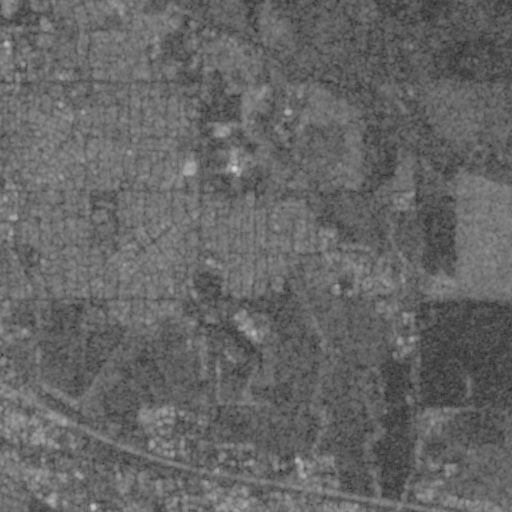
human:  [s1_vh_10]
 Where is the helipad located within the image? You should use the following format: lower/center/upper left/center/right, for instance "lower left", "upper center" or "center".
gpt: The helipad is located in the upper center of the image.
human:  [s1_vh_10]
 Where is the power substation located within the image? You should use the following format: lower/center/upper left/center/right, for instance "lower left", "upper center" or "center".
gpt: The power substation is located in the lower left of the image.
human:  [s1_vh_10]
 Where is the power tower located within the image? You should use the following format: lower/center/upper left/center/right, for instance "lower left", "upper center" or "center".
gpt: The power tower is located in the left of the image.
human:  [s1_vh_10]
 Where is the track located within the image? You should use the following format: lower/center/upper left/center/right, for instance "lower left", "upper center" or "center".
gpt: The track is located in the lower center of the image.
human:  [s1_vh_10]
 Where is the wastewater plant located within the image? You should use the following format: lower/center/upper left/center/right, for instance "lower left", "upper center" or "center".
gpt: The wastewater plant is located in the lower left of the image.
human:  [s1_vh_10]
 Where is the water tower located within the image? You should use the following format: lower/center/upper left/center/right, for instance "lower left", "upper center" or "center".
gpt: The water tower is located in the upper center of the image.
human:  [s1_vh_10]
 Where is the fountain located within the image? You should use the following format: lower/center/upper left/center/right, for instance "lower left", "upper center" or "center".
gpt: The fountain is located in the upper left of the image.
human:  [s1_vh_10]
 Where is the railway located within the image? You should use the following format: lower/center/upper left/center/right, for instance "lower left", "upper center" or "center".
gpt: The railway is located in the lower of the image.
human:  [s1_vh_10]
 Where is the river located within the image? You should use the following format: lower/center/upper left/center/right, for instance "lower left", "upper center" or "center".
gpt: The river is located in the lower left of the image.
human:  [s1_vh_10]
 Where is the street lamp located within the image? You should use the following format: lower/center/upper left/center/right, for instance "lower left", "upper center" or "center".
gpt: The street lamp is located in the upper left of the image.
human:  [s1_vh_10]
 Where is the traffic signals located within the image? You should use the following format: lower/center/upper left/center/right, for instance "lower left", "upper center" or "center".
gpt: The traffic signals is located in the lower center of the image.
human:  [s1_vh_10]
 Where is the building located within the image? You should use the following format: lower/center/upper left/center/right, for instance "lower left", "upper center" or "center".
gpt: There is no building in the image.

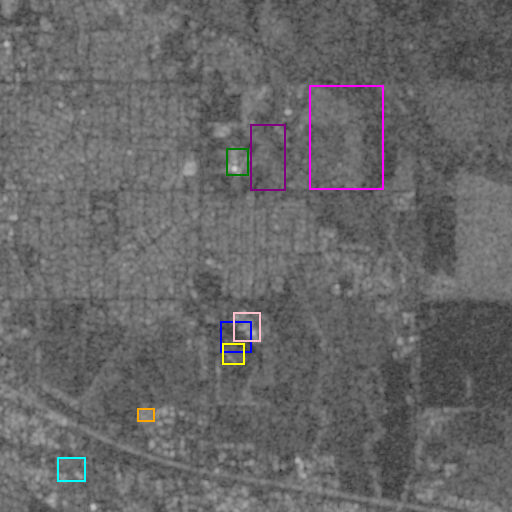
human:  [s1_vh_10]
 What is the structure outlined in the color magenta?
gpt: The structure outlined in magenta is a crop field.
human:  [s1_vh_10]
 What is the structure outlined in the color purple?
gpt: The structure outlined in purple is a park.
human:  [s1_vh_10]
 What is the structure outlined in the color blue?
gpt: The structure outlined in blue is a parking lot.
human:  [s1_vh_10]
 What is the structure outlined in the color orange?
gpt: The structure outlined in orange is a power substation.
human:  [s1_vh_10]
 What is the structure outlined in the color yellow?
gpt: The structure outlined in yellow is a track.
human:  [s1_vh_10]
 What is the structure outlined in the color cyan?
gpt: The structure outlined in cyan is a wastewater plant.
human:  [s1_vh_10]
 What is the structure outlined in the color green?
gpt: The structure outlined in green is a building.
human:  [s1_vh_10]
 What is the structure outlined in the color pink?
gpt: The structure outlined in pink is a building.
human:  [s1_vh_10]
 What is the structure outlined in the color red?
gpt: There is no red outline.